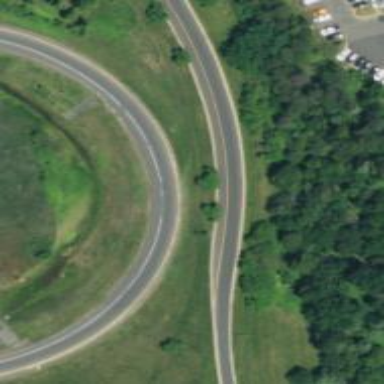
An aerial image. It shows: Asphalt motorway link.